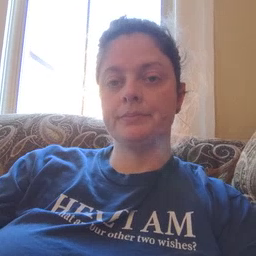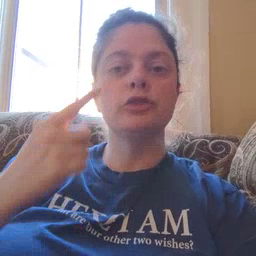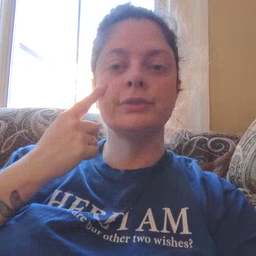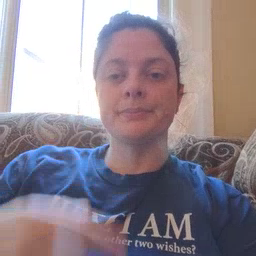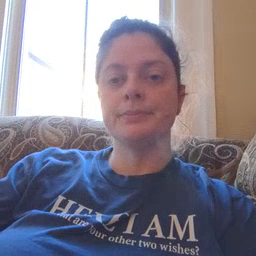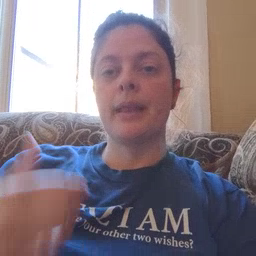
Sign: cheek